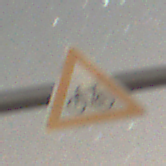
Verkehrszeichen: RadverkehrRechts
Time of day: Night
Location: Outdoor (Nature)
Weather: Clear
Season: NotSpecified
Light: Natural